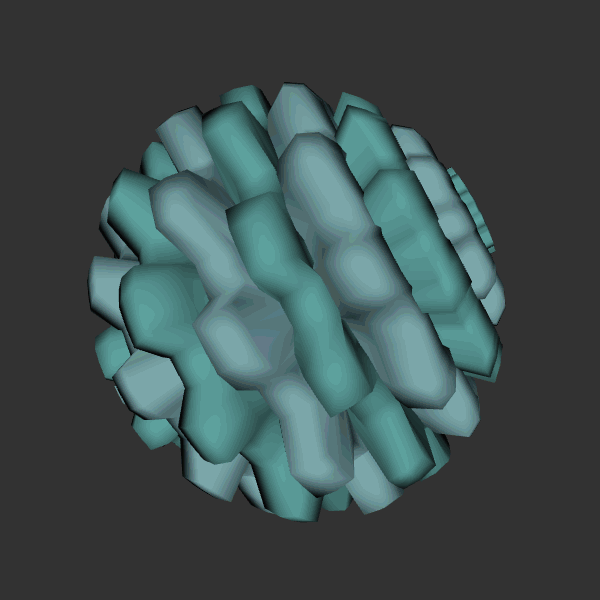
Background: dark